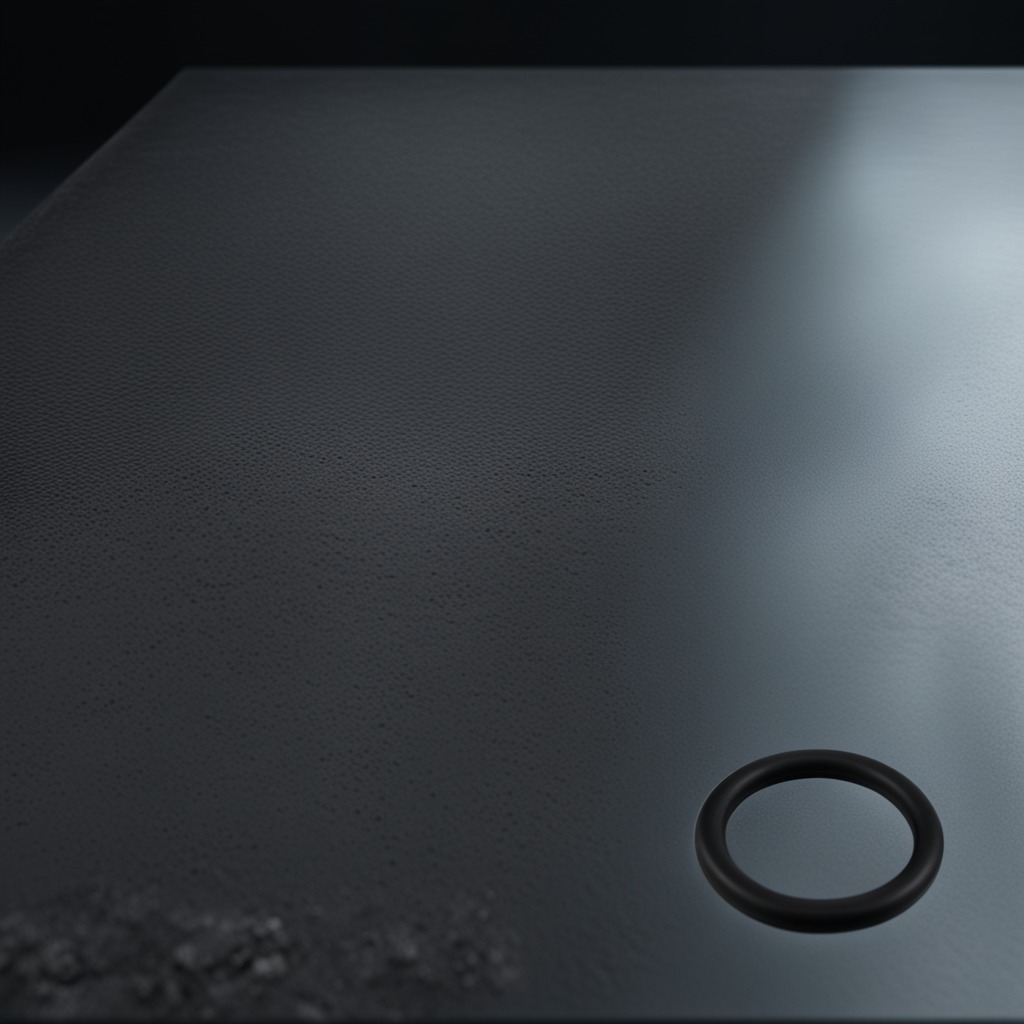
A rubber O-ring is lying on the granite table.